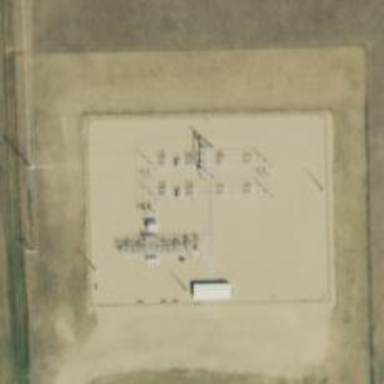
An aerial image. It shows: Switch used for power control.